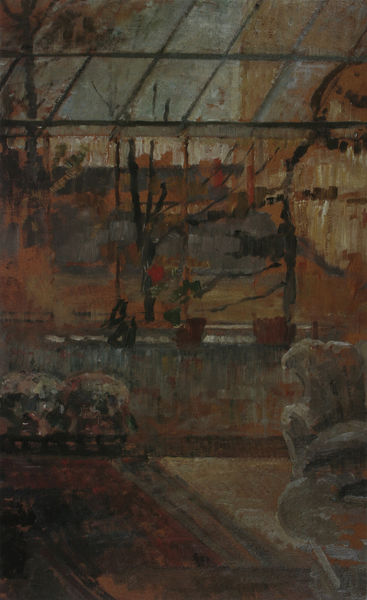
Titel: In meinem Atelier
Künstler: Olga Baznanska
Standort: Warschau
Institution: Muzeum Narodowe
Schlagwörter: baum, blau, dunkel, gemälde, himmel, laub, wasser, weiß, bäume, gelb, grün, impressionismus, landschaft, ocker, see, stadt, teich, ufer, äste, blumen, braun, fenster, glas, grau, hell, hintergrund, licht, orange, schwarz, stuhl, zimmer, ausblick, blüte, dach, eis, gebäude, haus, rose, rot, beige, expressionismus, malerei, teppich, rahmen, bild, öl, erde, horizont, sonnenaufgang, zweige, gewässer, gitter, pastos, sonne, boden, interieur, sessel, pflanze, pflanzen, garten, balkon, blumentopf, terrasse, tomate, topf, sofa, moderne, abstrakt, farben, mauer, kahl, linien, herbst, winter, romantik, duktus, wohnung, detail, impressionistisch, atelier, leuchter, menzel, ölfarbe, blumentöpfe, veranda, liebermann, fragment, villa, verschwommen, verwischt, rotbraun, fensterbank, beet, gärtner, gärtnerei, tomaten, gewächshaus, geranien, heizung, glasdach, raster, wintergarten, glashaus, wannsee, manieristisch, abstratk, topfplanzen